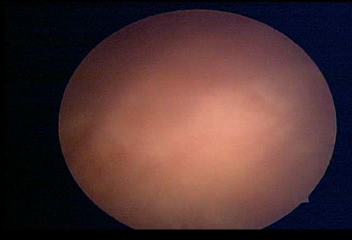
Modality: WLC
Class: Normal mucosa
Bladder cancer association: No